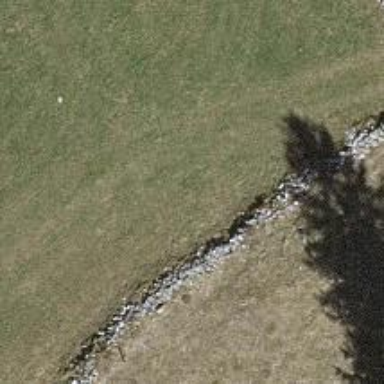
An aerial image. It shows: Dry stone wall barrier.